Question: I am using magento 1.7.0.2, I have added a rule (particular category products alone should display Free Shipping method). It works fine when all the products are from single category(given in rule) or from other category(not given in rule) but when cart contains combination of both category then it should not show Free Shipping but it is showing Free Shipping.Please see the attached picture for rule.

Please suggest where i am going wrong.
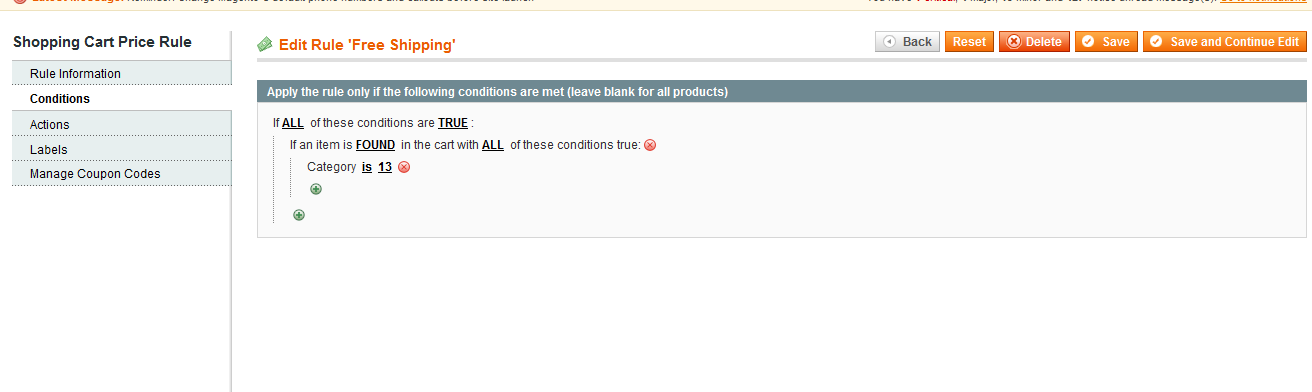
Answer: I got it worked.We need to give the condition under Actions tab. Please see the attachment.